Question: My client has setup a GAN account and an App Property for a mobile app we are developing for them. They desire to see the GAN hits in Real-time during testing, but then during production they want to exclude analytic traffic originating from their IP.
Normally they move all their available "views" over to the "Selected Views" column when the app is in production, and their thought was, instead of deleting the filter all together in order to test the app from their IP, they'd just move all the views back to the "Available" views column to essentially "disable" the filter. (see image below)
Based on the fact that our hits aren't showing up on the GAN site from our IP when the filter is configured as per the image below, it seems to me the filter is thinking "Since you aren't applying me to a specific set of views, that means you want the me to apply to all of them"
Is that a correct assumption? I'd try myself but I don't have edit access to their GAN account

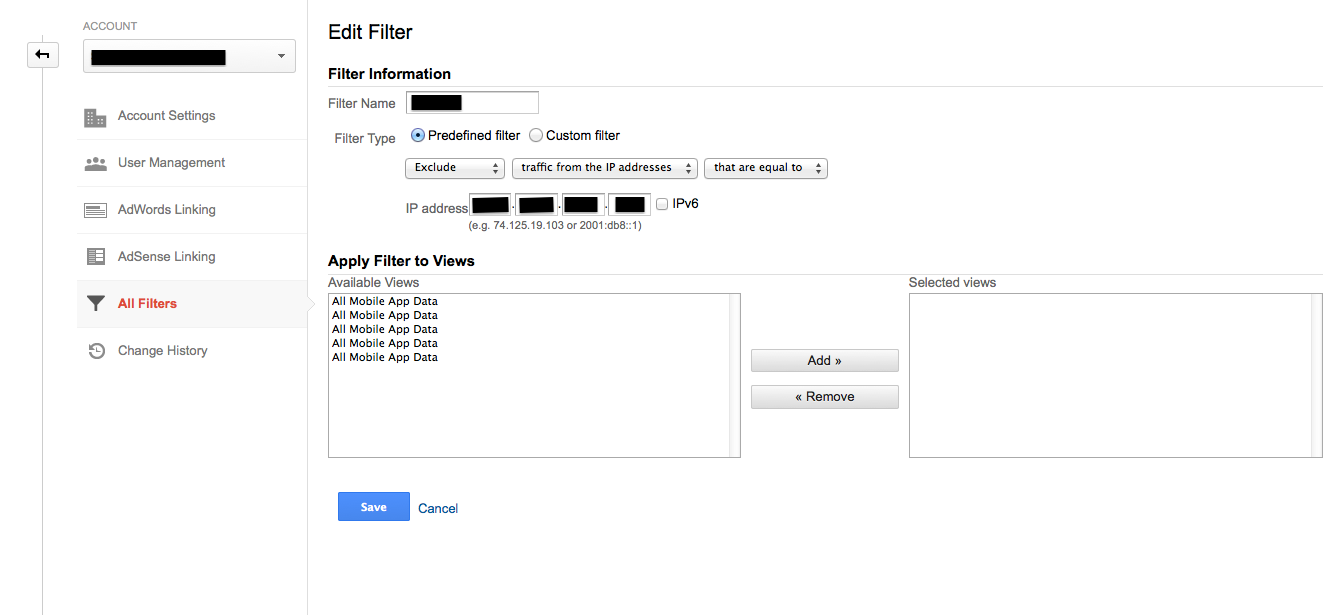
Answer: It appears my suspicion was correct. I had my client move one of the views into the "Selected Views", and sure enough traffic was let through for all the views in the "Available Views", but blocked for the one in the Selected Views.
I had him move the view back to the "Available Views", and all traffic was blocked from all views.
So the assumption is correct: an exclusion filter is applied to all views unless at least one has been moved into your "Selected Views", then the filter will only be applied to that view.